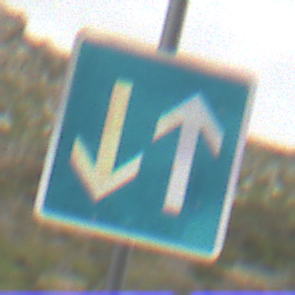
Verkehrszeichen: VorrangVorGegenverkehr
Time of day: Midday
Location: Outdoor (Nature)
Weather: Overcast
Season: NotSpecified
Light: Natural